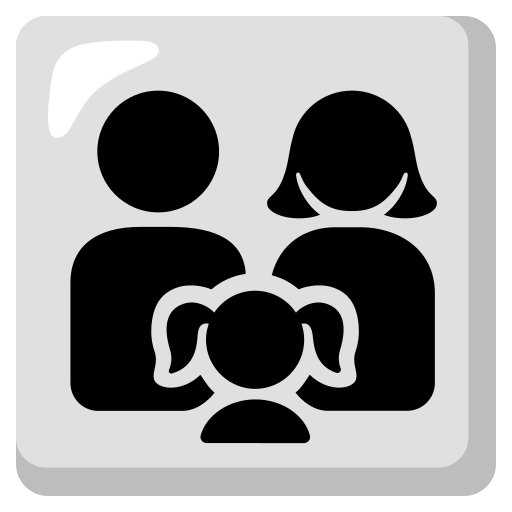
Emoji: 👨‍👩‍👧